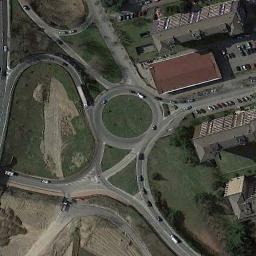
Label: roundabout